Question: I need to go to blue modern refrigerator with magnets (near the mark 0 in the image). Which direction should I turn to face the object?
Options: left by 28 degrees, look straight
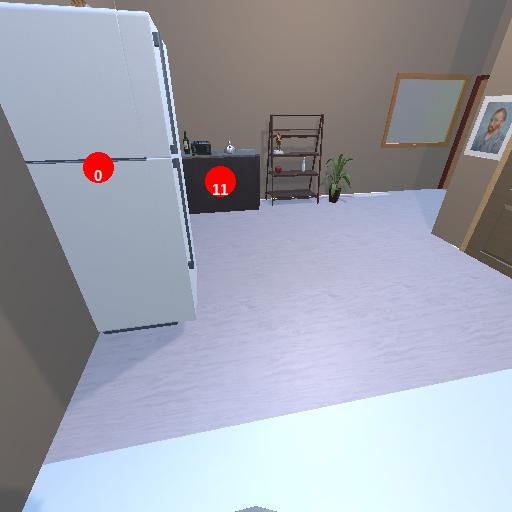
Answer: left by 28 degrees